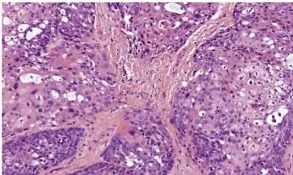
Histopathology and immunohistochemistry of a squamous cell carcinoma of the anal canal in patient II.2. (B) Anal squamous cell carcinoma in H&E staining with higher magnification with cellular atypia and dyskeratoses.
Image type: pathology (h&e)